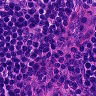
Metastatic tissue present: no